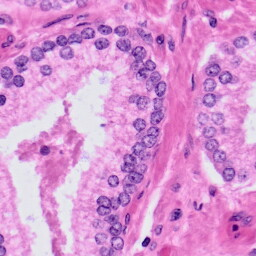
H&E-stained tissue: Prostate